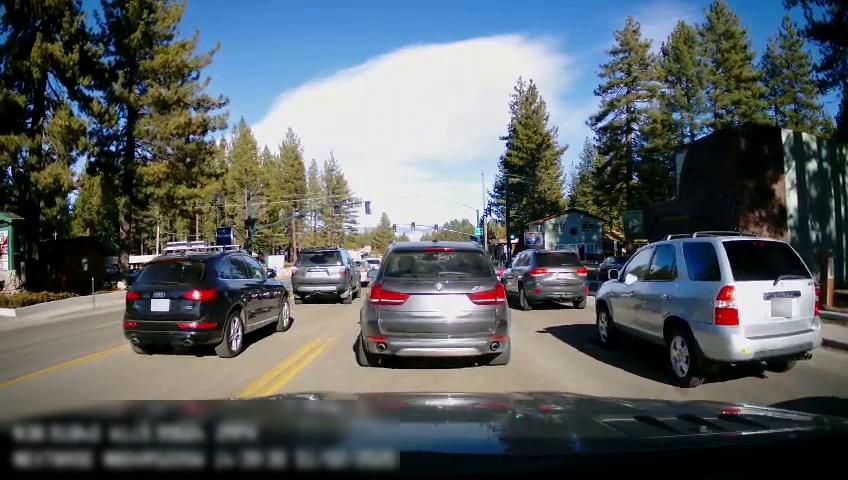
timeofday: Day
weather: Sunny
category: Drivable Space
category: Vehicles | SUV
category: Vehicles | Car
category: Vehicles | SUV
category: Vehicles | SUV
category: Vehicles | SUV
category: Vehicles | SUV
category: Vehicles | SUV
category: Lanes | Opposite Lane
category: Lanes | Current Lane
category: Traffic | Lights
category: Traffic | Signs
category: Traffic | Lights
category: Traffic | Lights
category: Traffic | Lights